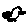
Label: bird